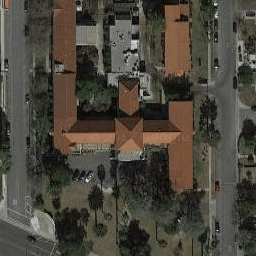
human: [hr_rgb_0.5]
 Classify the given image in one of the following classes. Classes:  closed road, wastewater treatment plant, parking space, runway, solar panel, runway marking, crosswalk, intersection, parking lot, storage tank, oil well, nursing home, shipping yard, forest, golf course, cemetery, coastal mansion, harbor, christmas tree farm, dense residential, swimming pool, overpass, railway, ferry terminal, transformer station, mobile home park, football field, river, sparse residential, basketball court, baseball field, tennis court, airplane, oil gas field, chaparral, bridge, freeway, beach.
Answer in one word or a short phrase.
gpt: nursing home